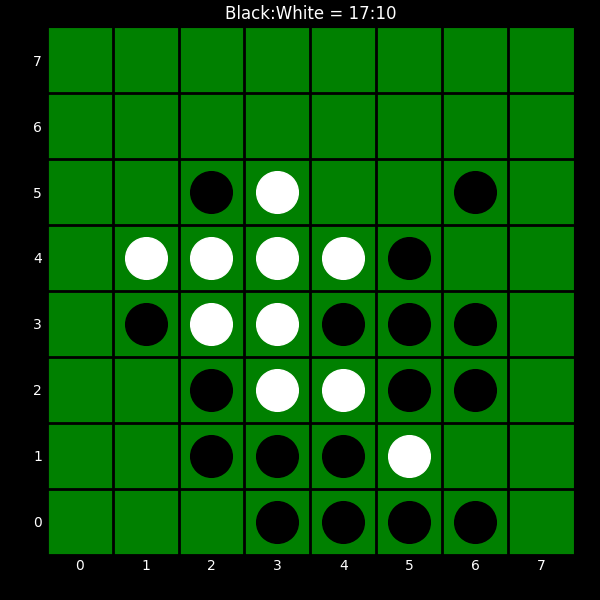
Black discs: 17
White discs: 10